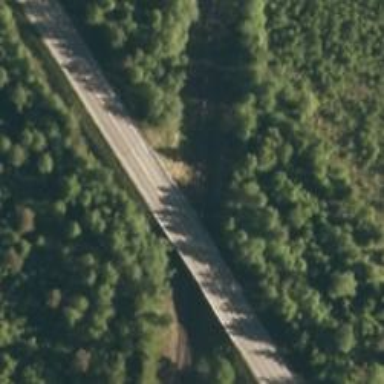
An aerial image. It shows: Secondary road with asphalt surface passing over bridge.